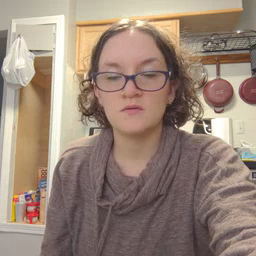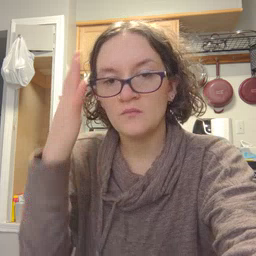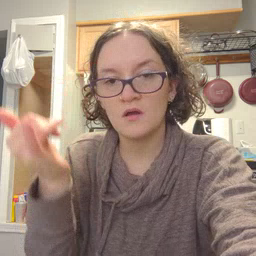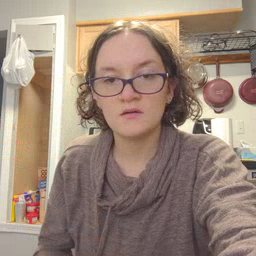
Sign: why